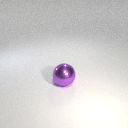
large purple metal sphere